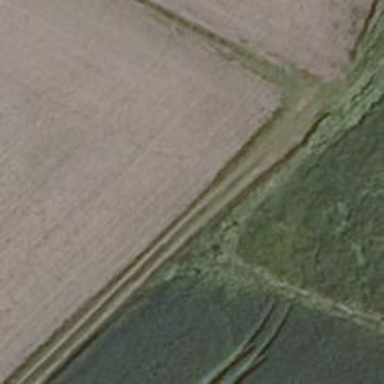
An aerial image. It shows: Grass track with grade 5 tracktype.